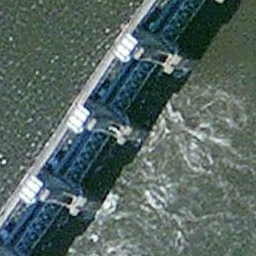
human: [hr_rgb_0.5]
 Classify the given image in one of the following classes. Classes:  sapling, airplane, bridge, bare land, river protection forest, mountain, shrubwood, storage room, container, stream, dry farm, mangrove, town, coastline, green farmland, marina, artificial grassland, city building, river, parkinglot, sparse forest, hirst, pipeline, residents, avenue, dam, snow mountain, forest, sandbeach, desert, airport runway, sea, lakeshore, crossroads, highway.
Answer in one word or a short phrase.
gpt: dam